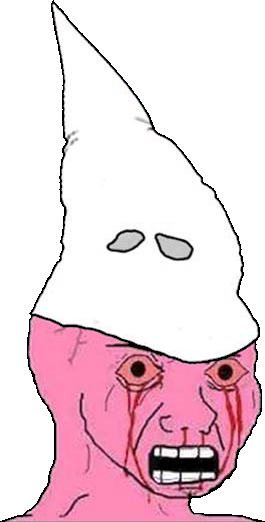
Label: 5_Rage